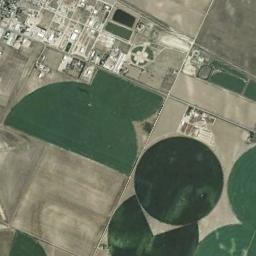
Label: circular_farmland